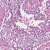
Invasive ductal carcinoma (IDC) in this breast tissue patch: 1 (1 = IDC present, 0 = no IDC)